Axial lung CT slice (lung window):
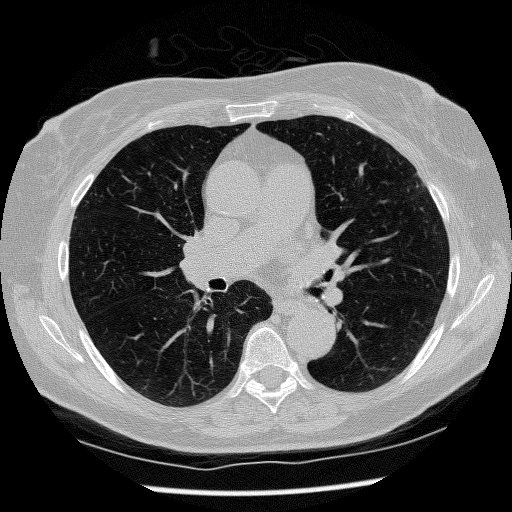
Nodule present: no